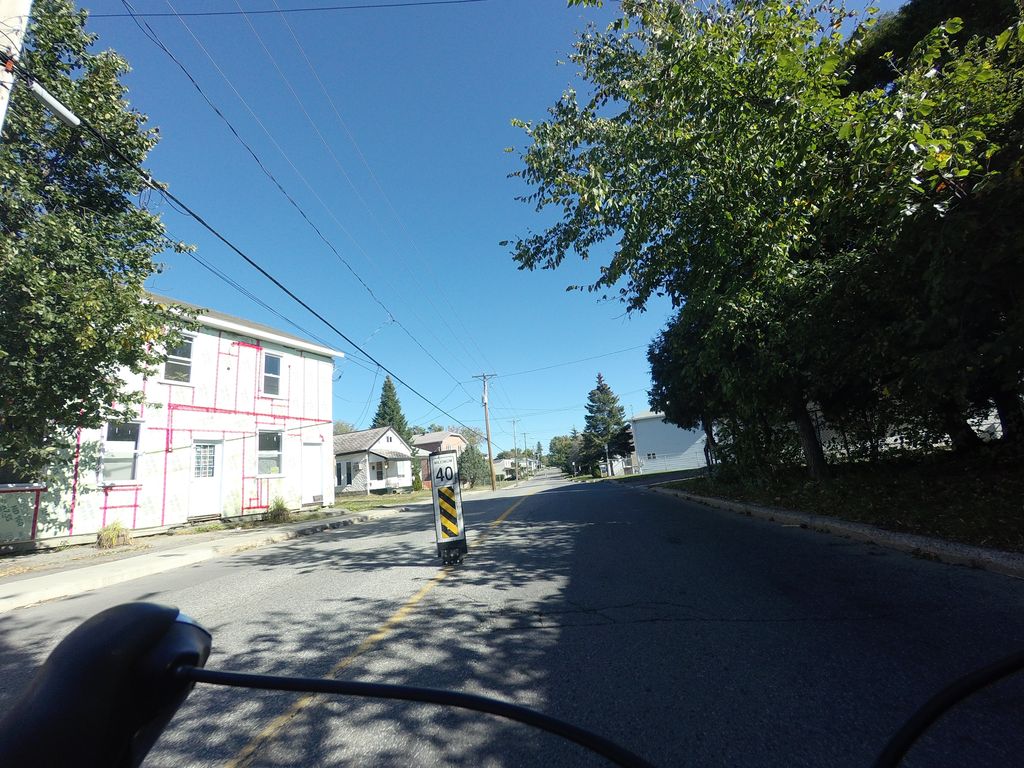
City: ottawa-gatineau